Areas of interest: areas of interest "Theater"
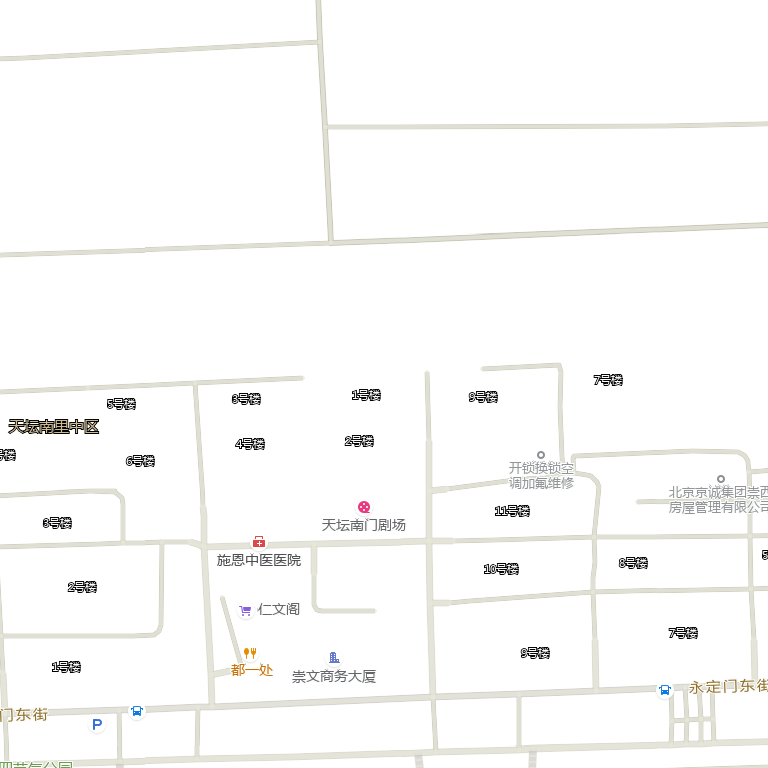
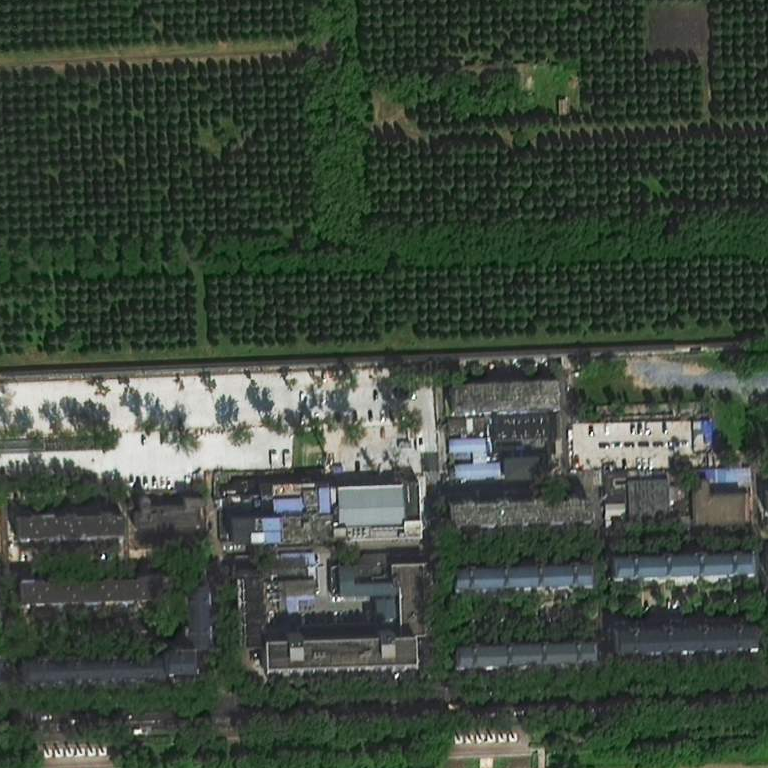